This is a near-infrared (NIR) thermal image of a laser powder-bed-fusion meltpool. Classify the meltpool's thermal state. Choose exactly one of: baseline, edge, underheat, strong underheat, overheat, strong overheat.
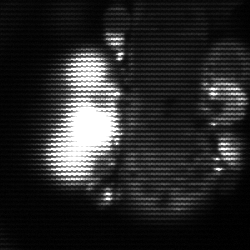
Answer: strong underheat